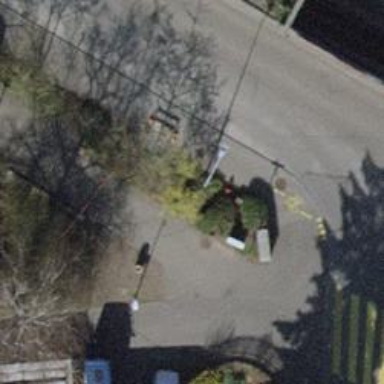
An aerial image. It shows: Street cabinet used for power utility.